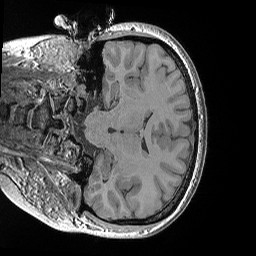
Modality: T1w
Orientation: coronal
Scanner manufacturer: siemens
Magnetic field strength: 3 T
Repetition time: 0.02 s
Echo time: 0.00492 s